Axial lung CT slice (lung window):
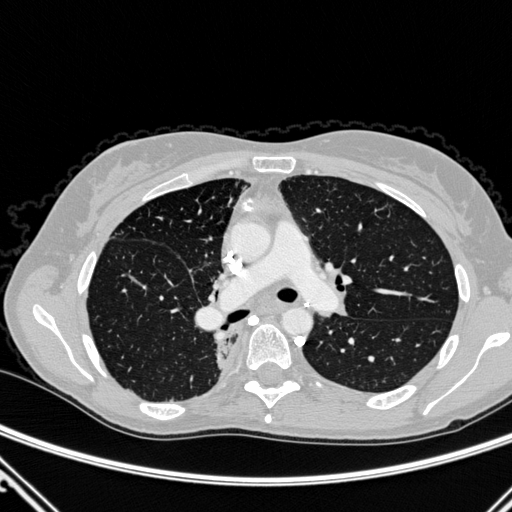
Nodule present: no